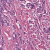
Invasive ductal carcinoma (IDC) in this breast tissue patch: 1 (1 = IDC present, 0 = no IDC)